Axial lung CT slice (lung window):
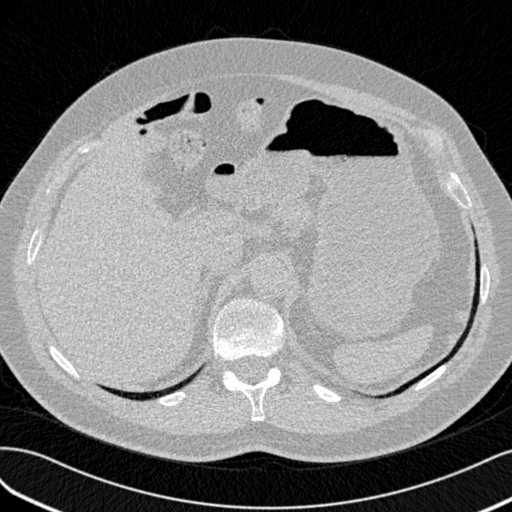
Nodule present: no